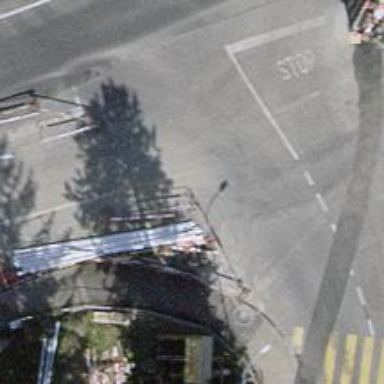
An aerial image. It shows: Road with traffic signals.